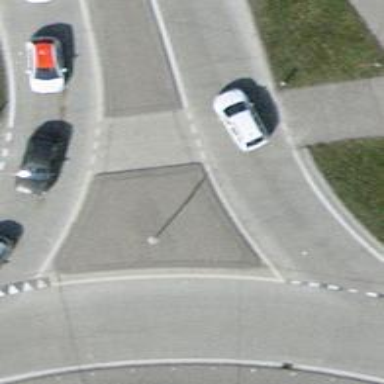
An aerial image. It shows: Unmarked road crossing.